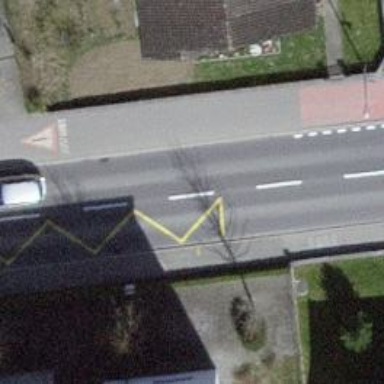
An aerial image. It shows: Asphalt platform for public transport.